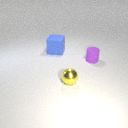
small purple rubber cylinder to the right of large blue rubber cube